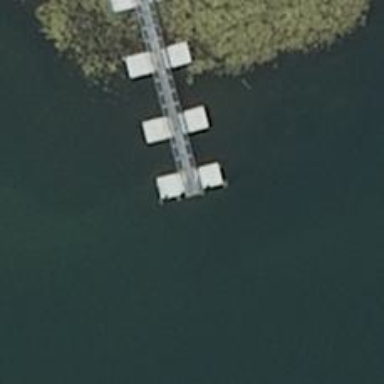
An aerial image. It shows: Man-made pier.